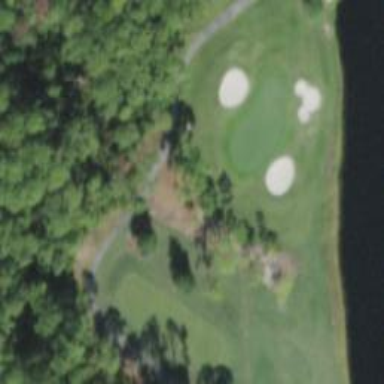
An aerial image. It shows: View of golf hole.